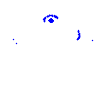
Particle: pion